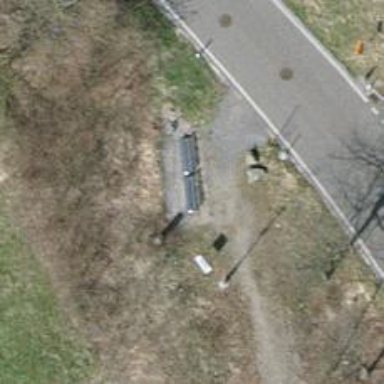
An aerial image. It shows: Bench.